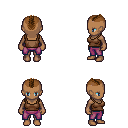
a pixel art fantasy rpg character, female body template, human, dark skin, brown pirate shirt, magenta pants, brown short mohawk hairstyle, four views (front, back, left, right), 2x2 character sprite sheet, small pixel art, hard edges, no anti-aliasing